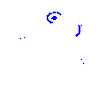
Particle: pion